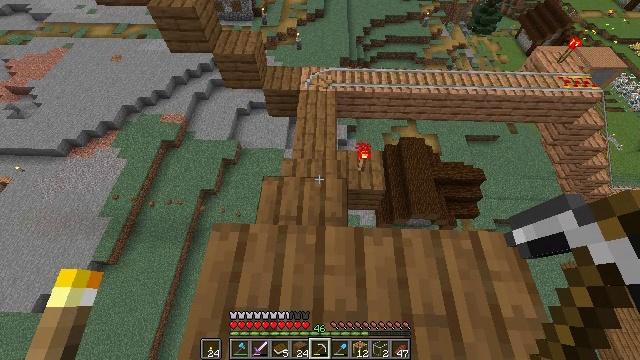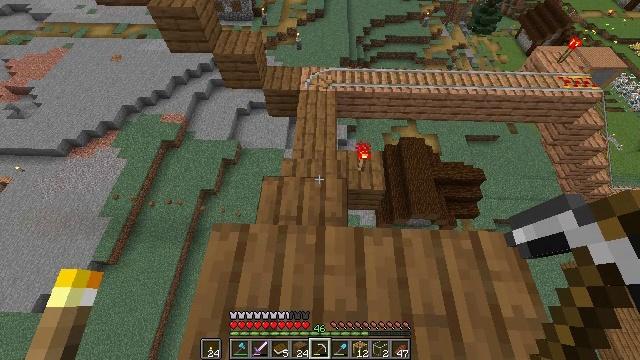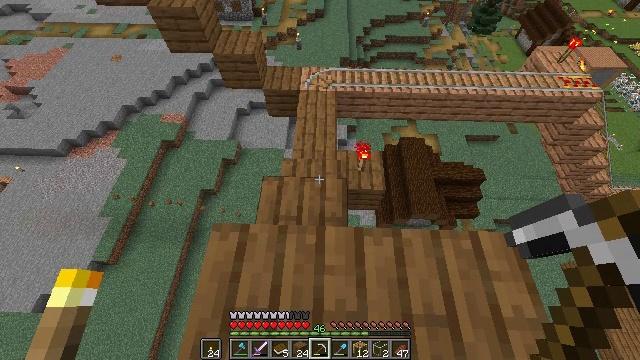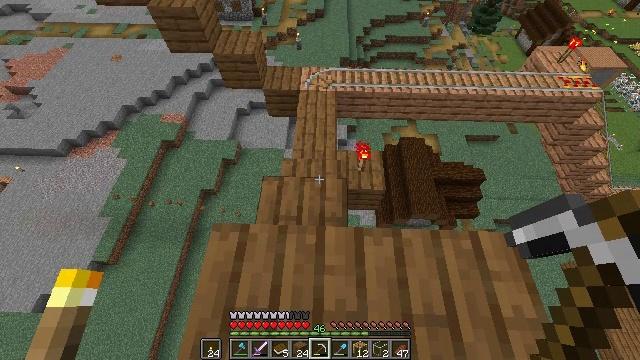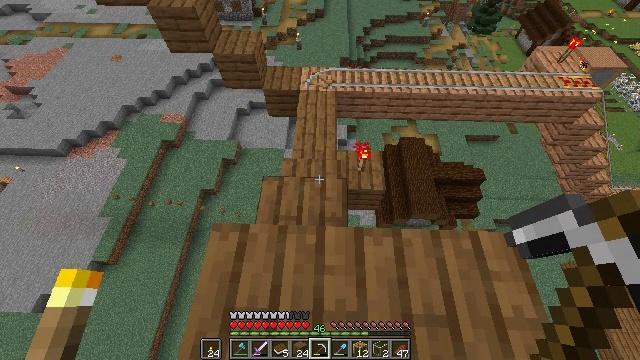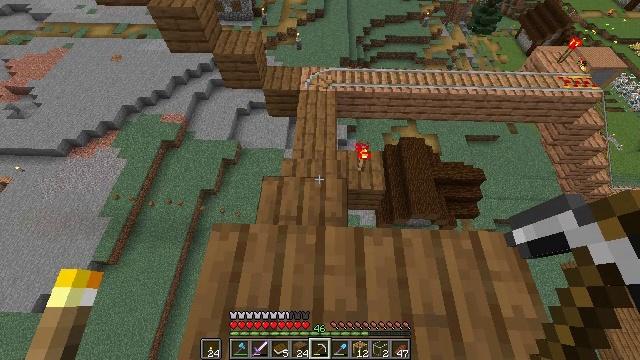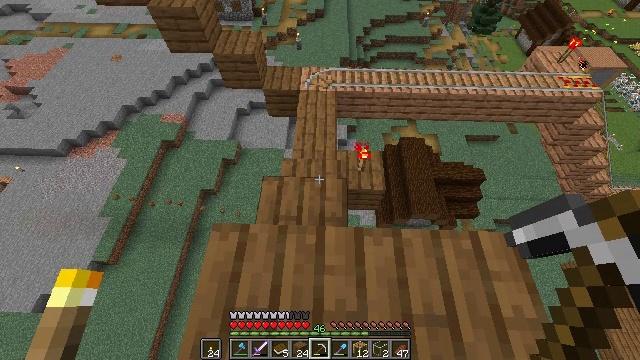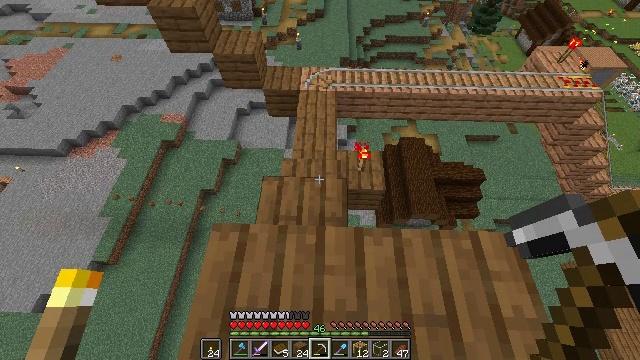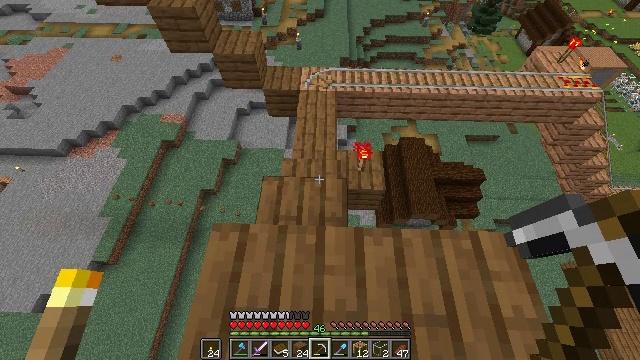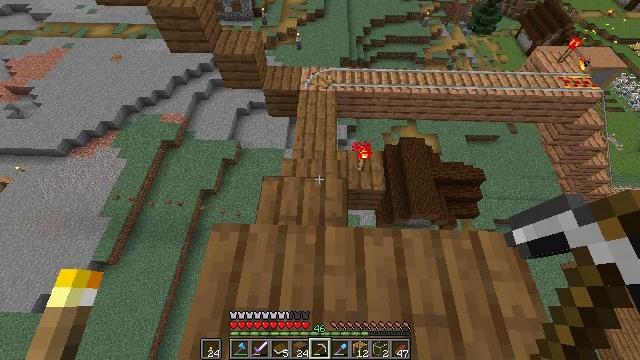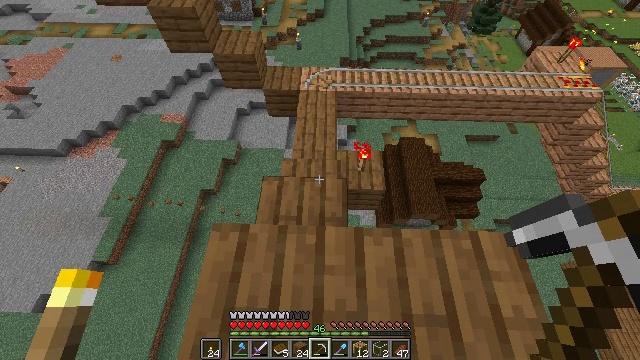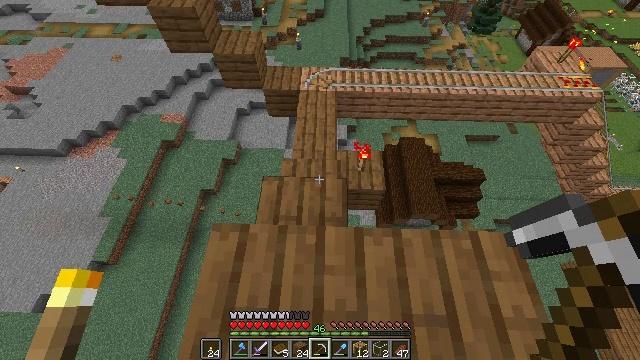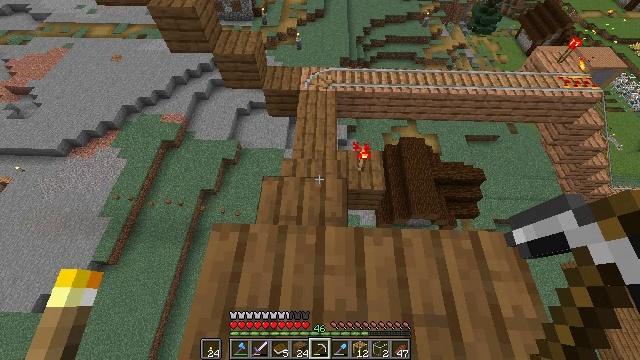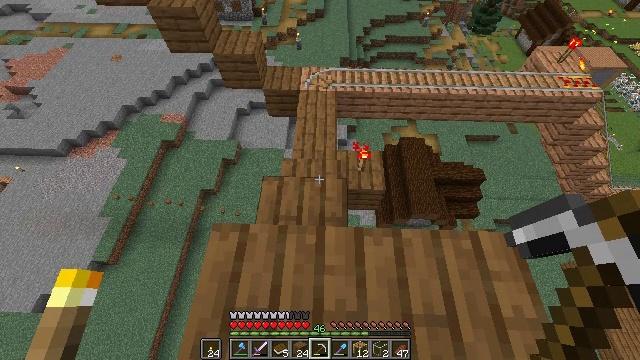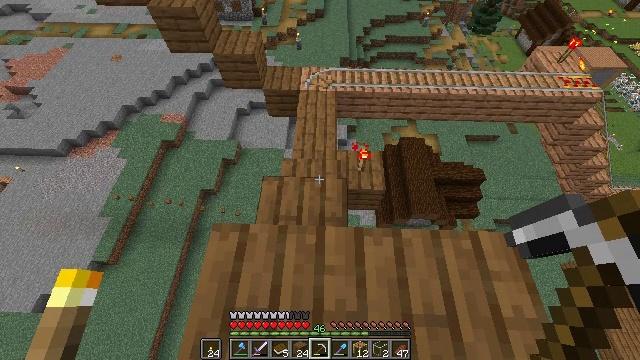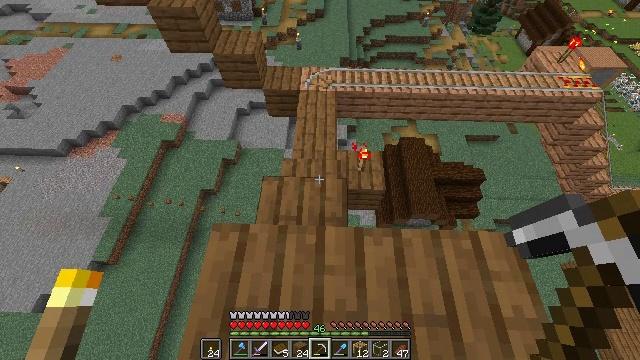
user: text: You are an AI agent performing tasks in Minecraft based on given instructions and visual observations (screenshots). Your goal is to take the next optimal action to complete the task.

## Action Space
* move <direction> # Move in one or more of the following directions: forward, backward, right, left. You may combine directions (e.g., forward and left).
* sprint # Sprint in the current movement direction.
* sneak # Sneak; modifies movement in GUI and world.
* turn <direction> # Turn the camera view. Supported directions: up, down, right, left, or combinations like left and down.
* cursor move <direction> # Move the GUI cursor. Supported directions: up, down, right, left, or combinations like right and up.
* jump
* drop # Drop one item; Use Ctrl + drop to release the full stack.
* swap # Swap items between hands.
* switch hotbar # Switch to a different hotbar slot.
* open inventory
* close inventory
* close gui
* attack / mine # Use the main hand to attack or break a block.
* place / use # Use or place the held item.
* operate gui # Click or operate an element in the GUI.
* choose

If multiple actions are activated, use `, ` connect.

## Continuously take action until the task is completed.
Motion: motion action
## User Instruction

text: Remove the redstone torch from its position.
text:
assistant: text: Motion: no_op
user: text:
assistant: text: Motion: no_op
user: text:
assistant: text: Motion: no_op
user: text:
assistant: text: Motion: no_op
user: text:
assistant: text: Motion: no_op
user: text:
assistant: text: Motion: no_op
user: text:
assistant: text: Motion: no_op
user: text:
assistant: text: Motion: no_op
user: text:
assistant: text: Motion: no_op
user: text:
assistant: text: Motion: no_op
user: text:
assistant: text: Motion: no_op
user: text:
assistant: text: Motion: no_op
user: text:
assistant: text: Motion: no_op
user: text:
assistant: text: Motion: no_op
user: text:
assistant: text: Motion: no_op
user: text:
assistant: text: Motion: no_op
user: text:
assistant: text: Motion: no_op
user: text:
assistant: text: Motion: no_op
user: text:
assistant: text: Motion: no_op
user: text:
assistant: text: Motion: no_op
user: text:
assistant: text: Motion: no_op
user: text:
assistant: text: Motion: no_op
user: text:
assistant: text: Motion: no_op
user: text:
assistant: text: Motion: no_op
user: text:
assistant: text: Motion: no_op
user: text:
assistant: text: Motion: no_op
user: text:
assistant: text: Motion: no_op
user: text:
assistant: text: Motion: no_op
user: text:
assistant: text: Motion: no_op
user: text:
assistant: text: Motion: no_op